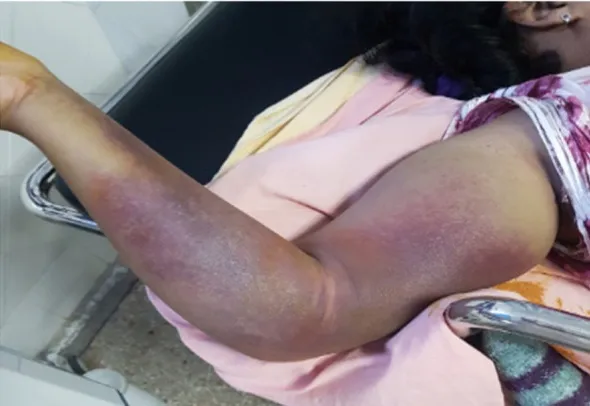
Spontaneous ecchymosis of the right arm with thrombosed aneurysm of the right brachial artery.
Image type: medical_photograph (other_medical_photograph)